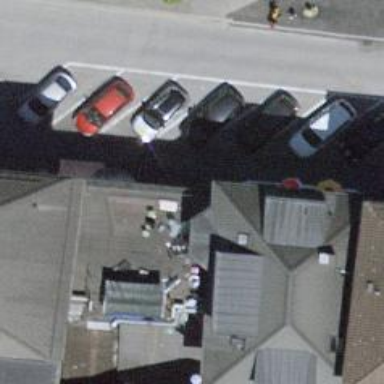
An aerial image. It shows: Fast food establishment.